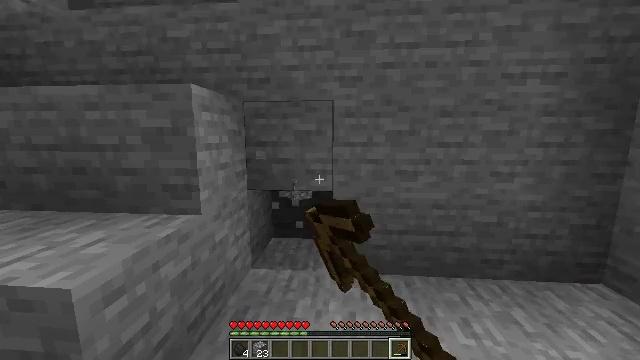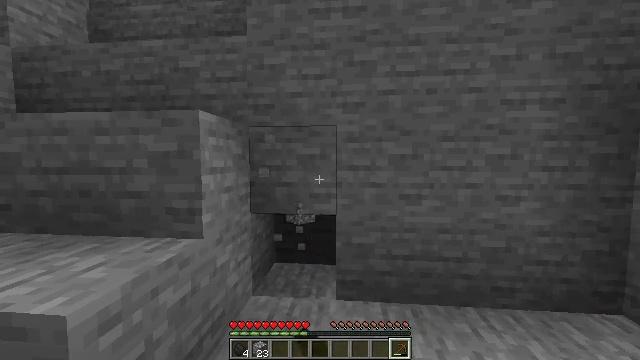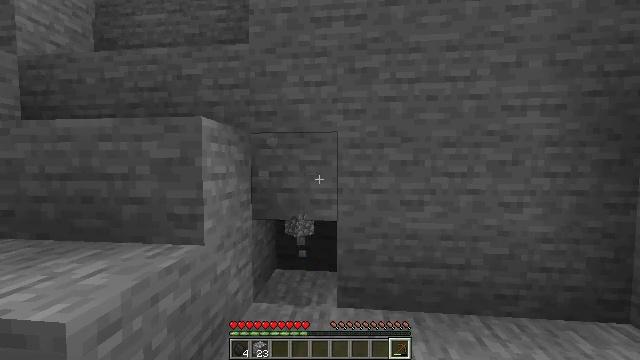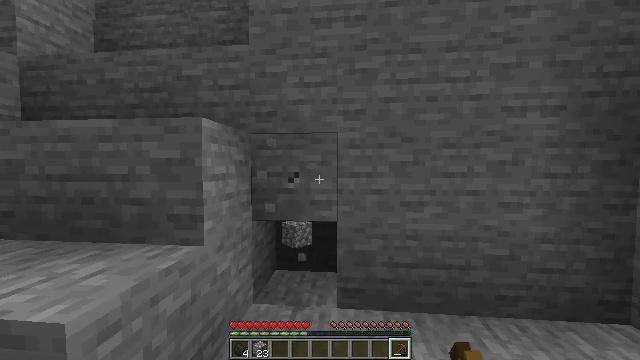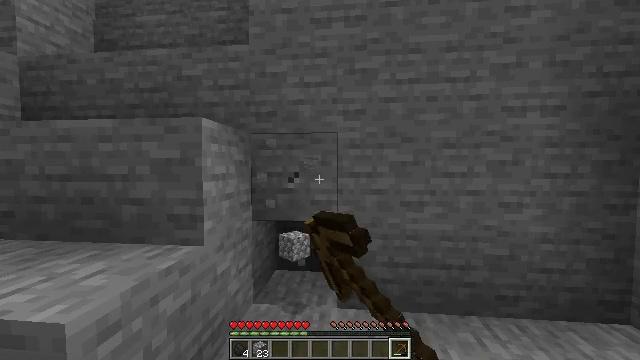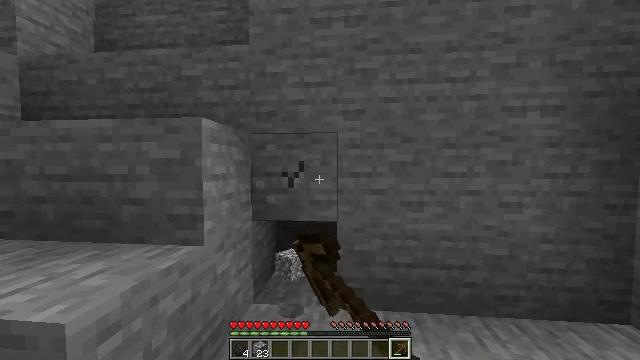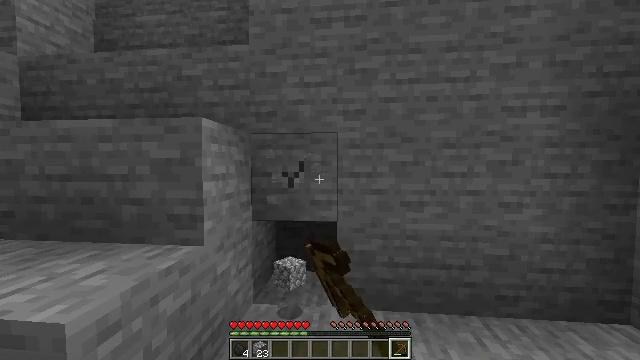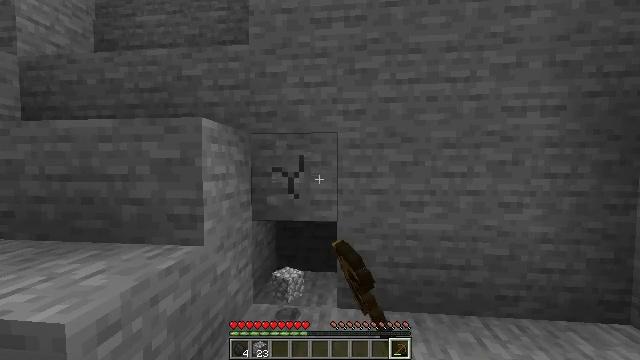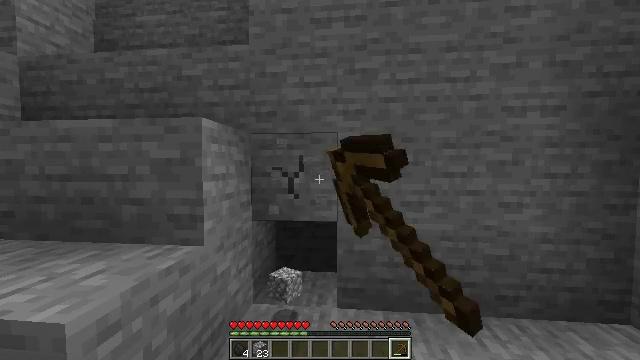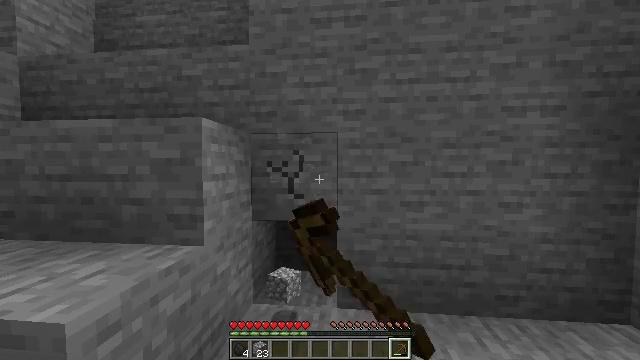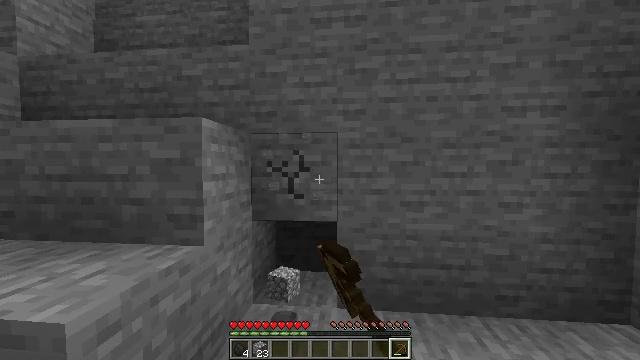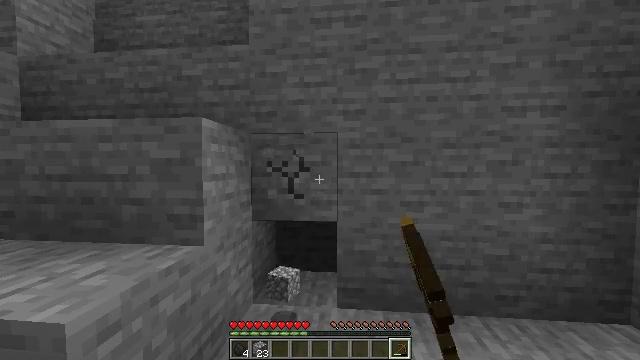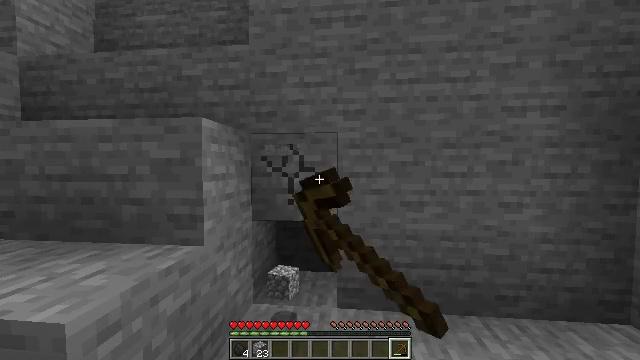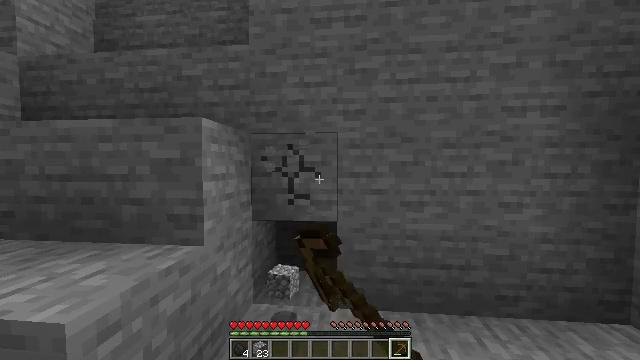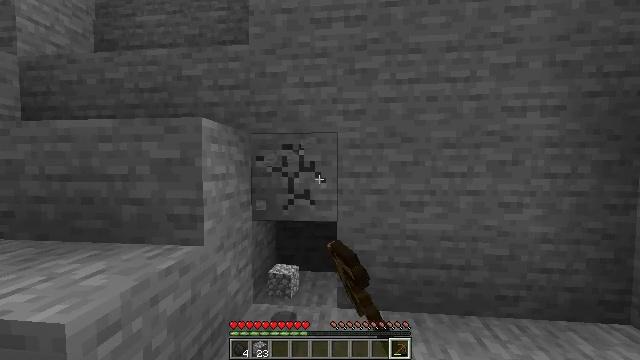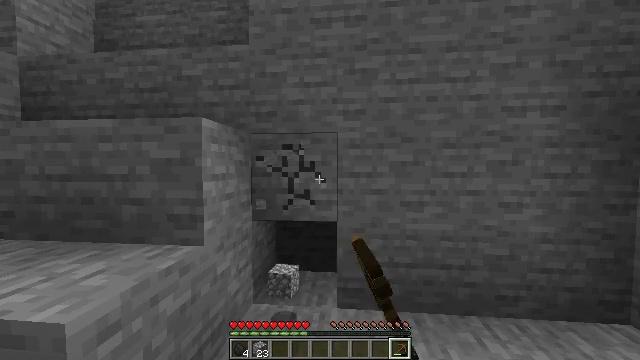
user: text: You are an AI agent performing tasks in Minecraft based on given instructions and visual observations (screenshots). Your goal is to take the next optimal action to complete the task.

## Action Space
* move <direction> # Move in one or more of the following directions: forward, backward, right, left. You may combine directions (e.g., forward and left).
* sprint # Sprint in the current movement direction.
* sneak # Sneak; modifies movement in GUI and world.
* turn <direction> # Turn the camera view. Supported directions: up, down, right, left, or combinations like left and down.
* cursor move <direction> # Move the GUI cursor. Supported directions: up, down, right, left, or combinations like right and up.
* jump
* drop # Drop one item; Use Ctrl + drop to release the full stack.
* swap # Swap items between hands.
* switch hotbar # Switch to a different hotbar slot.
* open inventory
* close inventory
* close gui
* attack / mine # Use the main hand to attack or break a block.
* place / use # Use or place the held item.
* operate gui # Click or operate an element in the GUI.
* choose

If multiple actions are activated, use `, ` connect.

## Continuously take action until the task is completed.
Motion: motion action
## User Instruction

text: Dig up the stone with a tool.
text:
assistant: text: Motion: turn up, attack / mine
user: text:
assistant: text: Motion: turn up, attack / mine
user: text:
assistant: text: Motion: attack / mine
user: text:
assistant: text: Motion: attack / mine
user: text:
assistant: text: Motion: attack / mine
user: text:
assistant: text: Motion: attack / mine
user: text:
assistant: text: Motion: attack / mine
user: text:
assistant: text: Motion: attack / mine
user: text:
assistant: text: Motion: attack / mine
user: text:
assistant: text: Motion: attack / mine
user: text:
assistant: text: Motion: attack / mine
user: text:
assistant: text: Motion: attack / mine
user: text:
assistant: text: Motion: attack / mine
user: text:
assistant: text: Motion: attack / mine
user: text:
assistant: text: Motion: attack / mine
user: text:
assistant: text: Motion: attack / mine
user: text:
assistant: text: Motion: attack / mine
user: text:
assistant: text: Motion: attack / mine
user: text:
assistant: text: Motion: attack / mine
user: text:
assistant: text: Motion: attack / mine
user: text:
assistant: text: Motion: attack / mine
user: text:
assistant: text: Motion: attack / mine
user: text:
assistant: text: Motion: attack / mine
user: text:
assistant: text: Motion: attack / mine
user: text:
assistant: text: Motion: attack / mine
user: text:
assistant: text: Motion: attack / mine
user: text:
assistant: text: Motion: attack / mine
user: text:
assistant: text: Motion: attack / mine
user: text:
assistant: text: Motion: attack / mine
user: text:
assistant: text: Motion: turn right, attack / mine